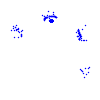
Particle: kaon